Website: walmart
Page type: address-validator
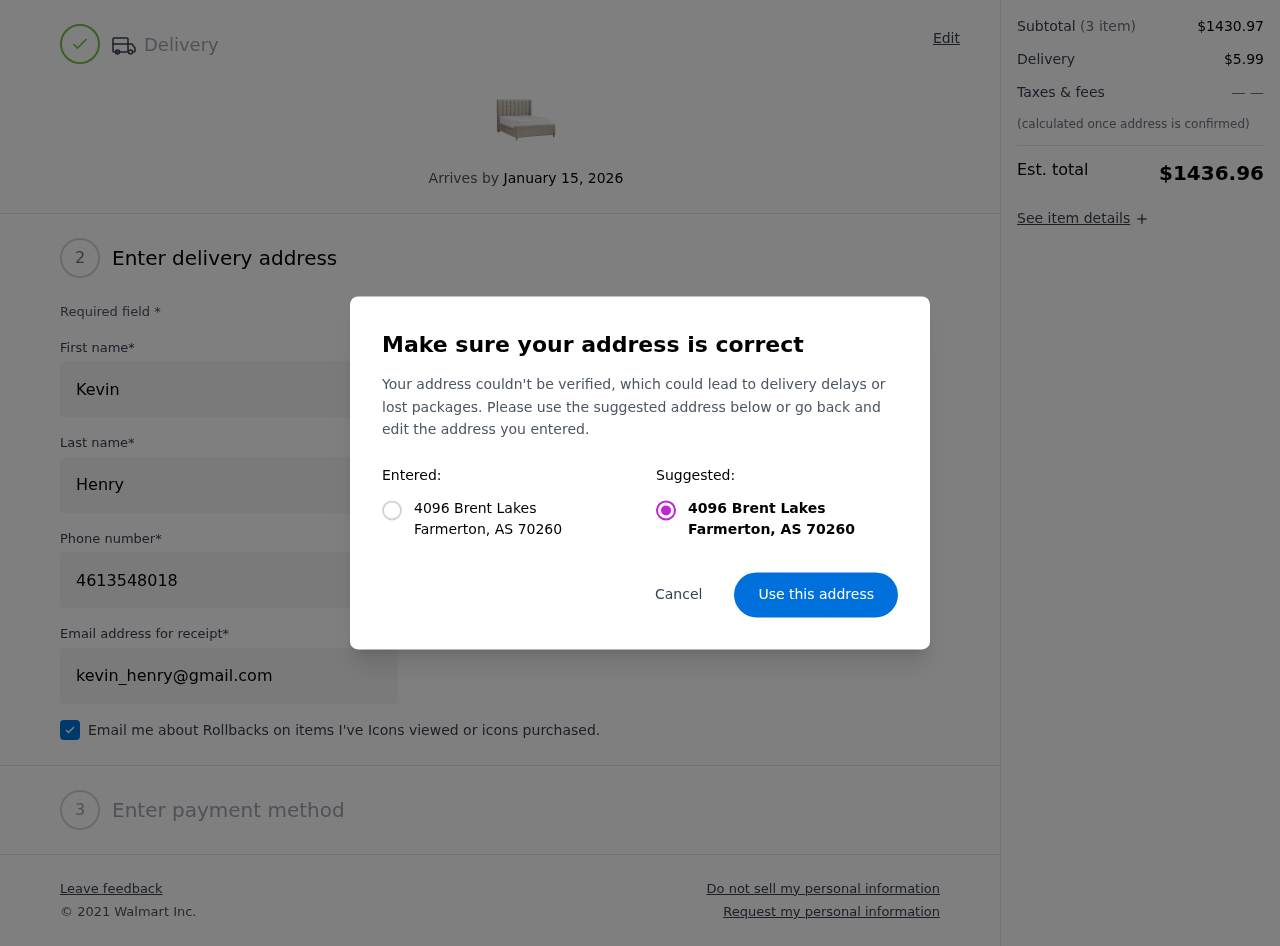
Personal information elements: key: PII_CITY
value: Farmerton
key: PII_POSTCODE
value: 70260
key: PII_STATE_ABBR
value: AS
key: PII_STREET
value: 4096 Brent Lakes
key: PII_FIRSTNAME
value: Kevin
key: PII_LASTNAME
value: Henry
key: PII_PHONE
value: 4613548018
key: PII_EMAIL
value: kevin_henry@gmail.com
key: PII_STATE
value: AS
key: PII_POSTCODE_FULL
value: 70260
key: PII_POSTCODE_NUMERIC
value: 70260
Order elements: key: ORDER_DELIVERY_DATE
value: January 15, 2026
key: ORDER_SUBTOTAL
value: $1430.97
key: ORDER_SHIPPING_COST
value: $5.99
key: ORDER_TOTAL
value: $1436.96